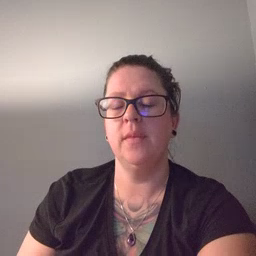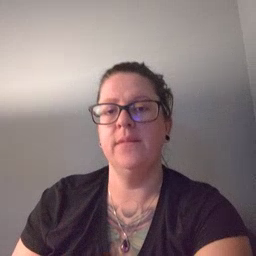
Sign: have